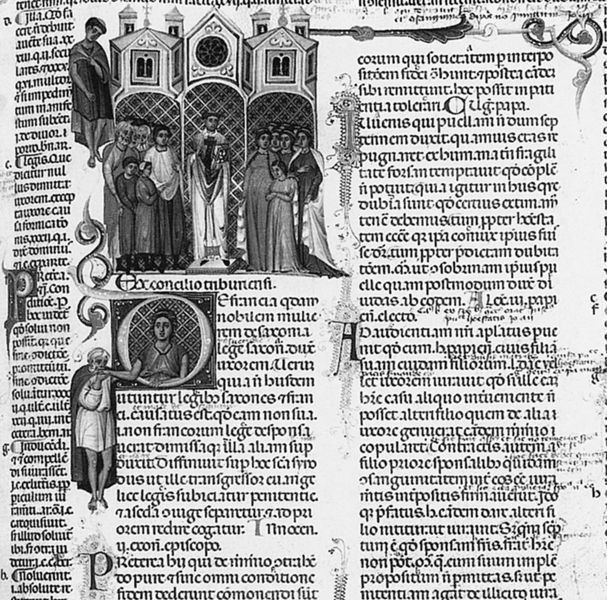
Titel: Dekretalen Gregors IX
Institution: Vatikan, Biblioteca Apostolica Vaticana
Schlagwörter: gruppe, mann, frauen, frau, männer, fest, ornament, feier, bibel, kirche, kinder, schrift, liebe, verzierung, foto, buch, kreuz, palast, initialen, seite, illustration, text, zeremonie, buchseite, pergament, mittelalter, priester, mönch, mönche, taufe, christentum, illustriert, handschrift, gläubige, latein, initial, triptychon, buchmalerei, gewandt, codex, kreu, initialie